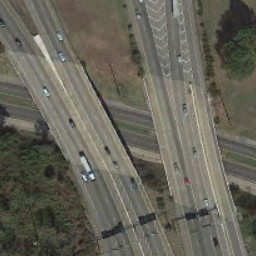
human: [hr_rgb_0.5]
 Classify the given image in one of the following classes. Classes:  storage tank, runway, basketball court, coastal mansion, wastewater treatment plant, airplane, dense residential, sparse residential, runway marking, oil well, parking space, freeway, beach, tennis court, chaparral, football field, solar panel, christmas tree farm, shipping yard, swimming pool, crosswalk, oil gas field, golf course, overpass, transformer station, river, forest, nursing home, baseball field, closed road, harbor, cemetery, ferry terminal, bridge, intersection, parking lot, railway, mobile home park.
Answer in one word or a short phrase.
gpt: overpass